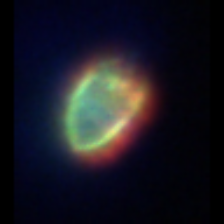
Taxon: Ciliates
Group: Other